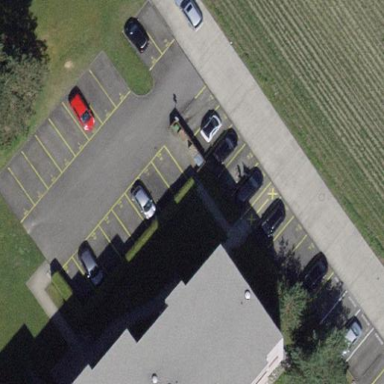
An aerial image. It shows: Parking area with surface.